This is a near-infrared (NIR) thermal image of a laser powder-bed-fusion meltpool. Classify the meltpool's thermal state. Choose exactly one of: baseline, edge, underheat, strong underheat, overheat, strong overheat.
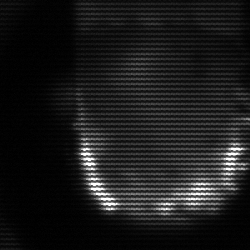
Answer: baseline